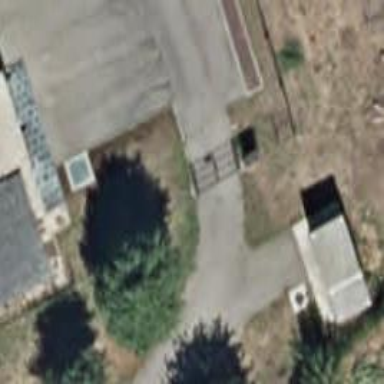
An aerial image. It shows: Gate.